Question: I' m trying to remember the descision of an selected option within an jquery select. Unfortunatly, I can't select the wanted option programmatically.
Here are some more Details: The HTML:
'''
<div style="width: 140px">
<label for="select-choice-a" class="select">Lagerort: </label>
<select id="sel_stockIDs">
<option disabled="disabled">Lagerort</option>
</select>
</div>
'''
the JS (All valid options are inserted after an ajax-call).:
'''
for (var j = 0; j < paramsParsed.length; j++) {
// paramsParsed is {0001, 0002, 0003 etc.}
loadedStocks[j] = '<option value=' + (j+1) + '>' + paramsParsed[j] + '</option>';
$("#sel_stockIDs").append(loadedStocks[j]);
}
'''
also an Listener is set to the select, for storing the users decision
JS:
'''
$('#sel_stockIDs').change(function() {
sessionStorage.setItem("stockId", $('#sel_stockIDs option:selected').text());
});
'''
the "look":

After the user have choosen a valid "Lagerort"-option (stockId), the next HTML-site is opened. The decision (option text and option Value) of the user is saved in the localStorage. When returning to this page, the decision made should be still the selected option. For example, the user selects Lagerort "0001", changes the site and comes back - the selected option should still be "0001". Therefor, I load the stocks again (this works fine)
'''
for (var j = 0; j < paramsParsed.length; j++) {
// paramsParsed is {0001, 0002, 0003 etc.}
loadedStocks[j] = '<option value=' + (j+1) + '>' + paramsParsed[j] + '</option>';
$("#sel_stockIDs").append(loadedStocks[j]);
}
'''
now i want to set the selected option again. But this doesn't work.... I've tried many different ways and lost around 2 days with this (I guess....) simple problem. Here are my approaches so far (nothing has worked, yet).... for better testing, the wanted option is hard coded (value = 1, text = 0001 = both will link to the first option within the select).
'''
// Function is called, when user re-opens HTML-site 1
function reInsertData() {
// setting the first option as selected
// $('#sel_stockIDs option')[1].selected = true;
// $('#sel_stockIDs option[value=1]')[0].selected = true;
// $('#sel_stockIDs :nth-child(1)').attr('selected', 'selected');
// $('#sel_stockIDs option').eq(1).attr('selected', 'selected');
// $("#sel_stockIDs").val("1");
// $("#sel_stockIDs").text("0001").attr('selected',true);
// $("#sel_stockIDs").text("0001").attr('selected','selected');
// $("#sel_stockIDs").text( "0001" ).prop('selected',true);
// $("#sel_stockIDs").text( "1" ).prop('selected', selected);
// $("select option").each(function(){
// if ($(this).text() == "0001")
// This one finds the right option...... but doesn't select it
// $(this).attr("selected","selected");
// });
}
'''
Inserting some of this approaches within JSFiddle works - but none of the shown code helps within my app. The JS-Versions i'm using are jQuery-mobile-1.3.0 and jQuery-1.9.1.min. I would be very very grateful for any help or some hints!
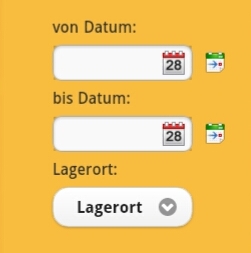
Answer: '''
$("#sel_stockIDs").val("1");
'''
is the right way to do it.
Also, you may want to wrap the 'value' attribute value in quotes:
'''
loadedStocks[j] = '<option value="' + (j+1) + '">' + paramsParsed[j] + '</option>';
'''